Question: I found ".dynsym" in String Table, got index.
Then I found section with sh_name = index && sh_type = SHT_DYNSYM.
So I got sh_offset = 464 and sh_size = 64.
But you can see in the attached picture, that on the offset 464 there are only zeros.
I suppose that Import Table starts on offset 528. Question is: how calculate it %)
>
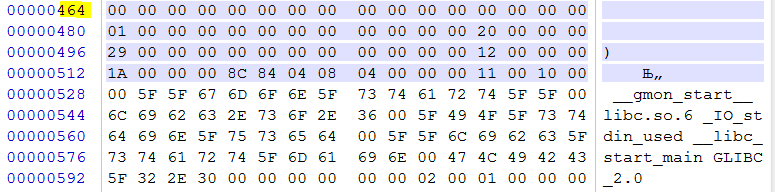
Answer: > But you can see in the attached picture, that on the offset 464 there are only zeros.
Wrong: '01', '20', '29', '12' etc. are "only zeros" last time I checked.
> I suppose that Import Table starts on offset 528
No, it does not. For some reason you are expecting to find a Microsoft 'PE'-style import table in an ELF file. It's not there.
An of an import table in ELF is contained in tables. One contains 'Elf{32,64}_Sym' fixed-size records:
'''
typedef struct
{
Elf32_Word st_name; /* Symbol name (string tbl index) */
Elf32_Addr st_value; /* Symbol value */
Elf32_Word st_size; /* Symbol size */
unsigned char st_info; /* Symbol type and binding */
unsigned char st_other; /* Symbol visibility */
Elf32_Section st_shndx; /* Section index */
} Elf32_Sym;
'''
and is contained in the '.dynsym' section.
The other table is contained in '.dynstr' section (which, in your file starts at offset 528), and has just the (variable-size) strings separated by 'NUL' character.
The '.st_name' in the first table refers to offset in '.dynstr'.